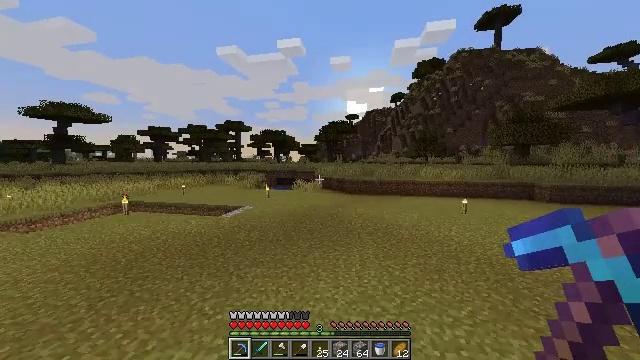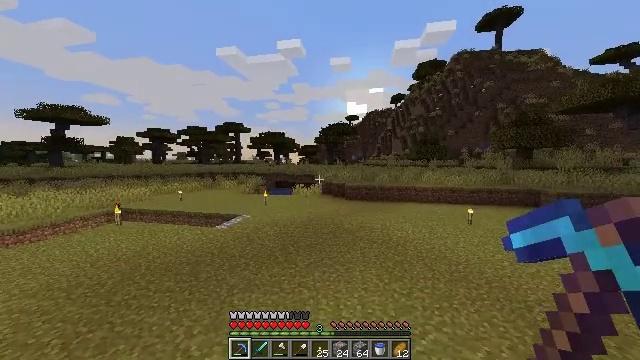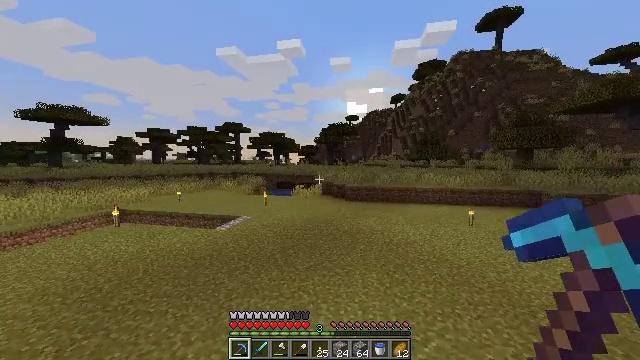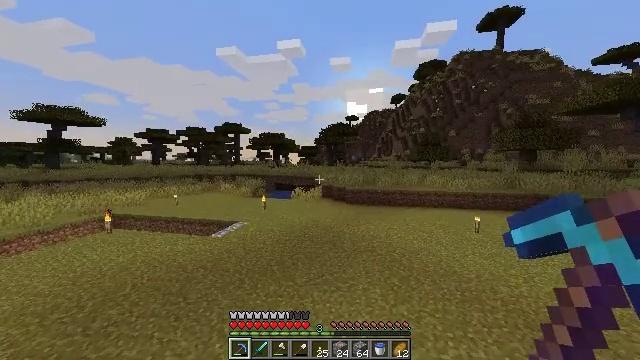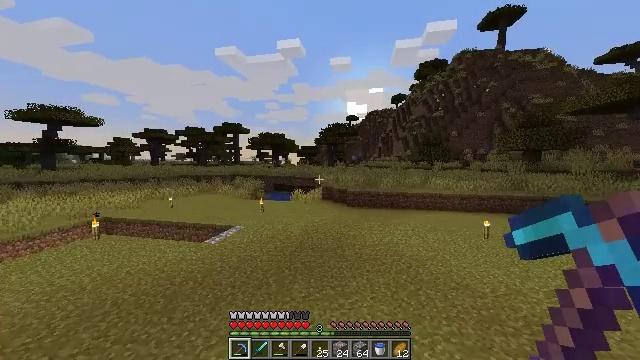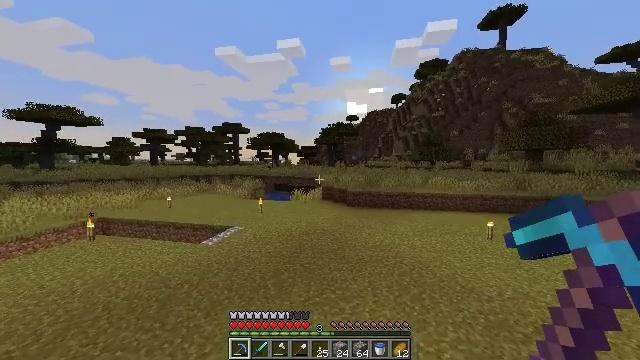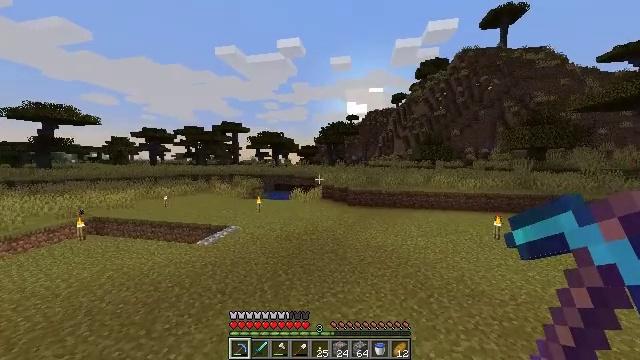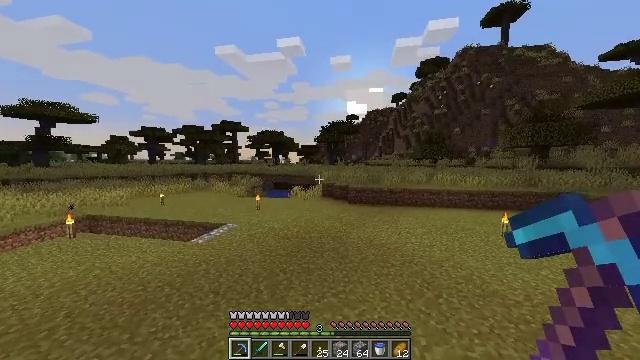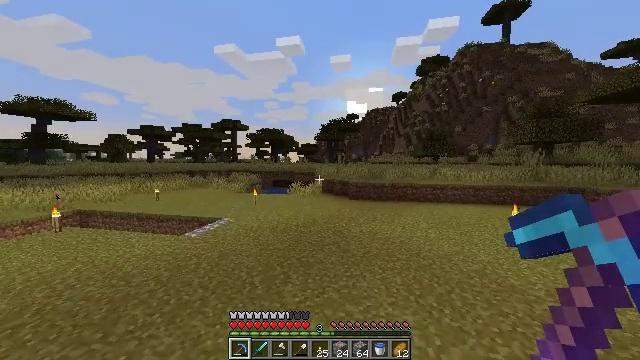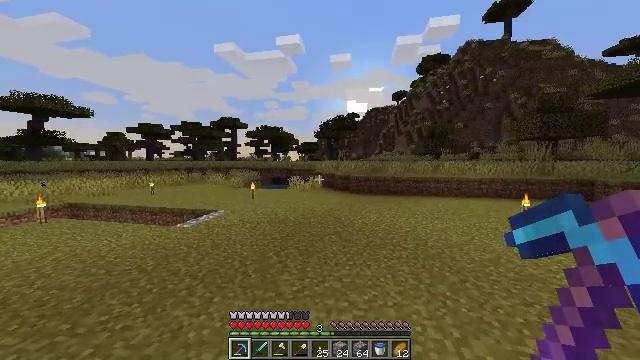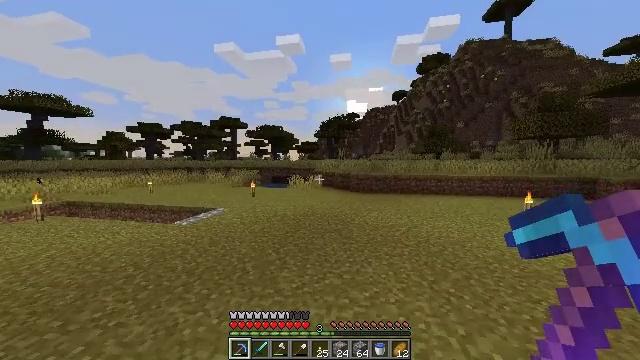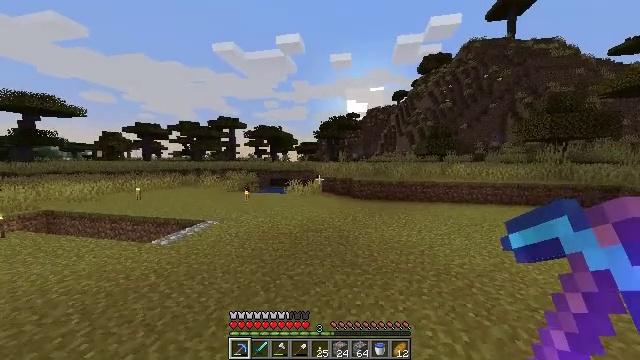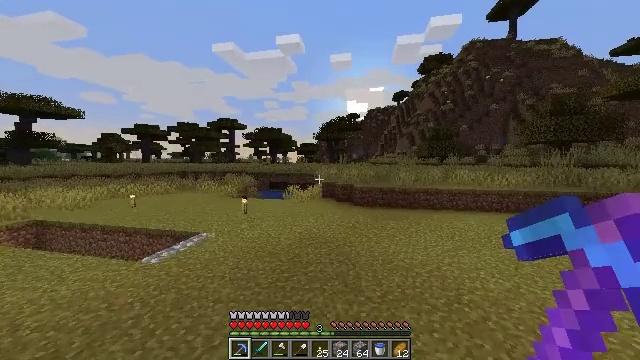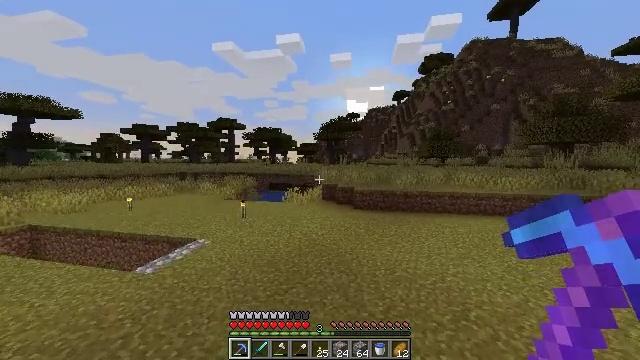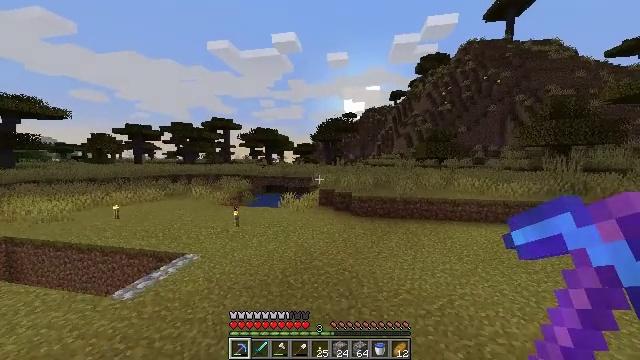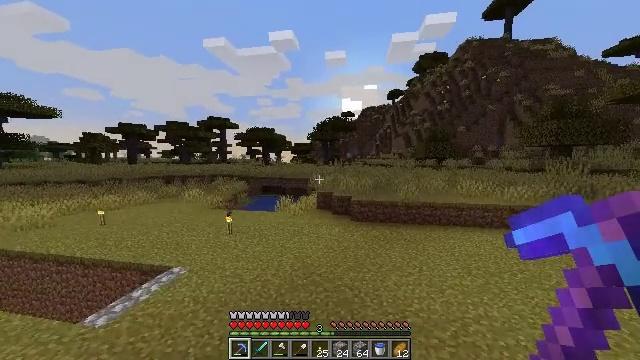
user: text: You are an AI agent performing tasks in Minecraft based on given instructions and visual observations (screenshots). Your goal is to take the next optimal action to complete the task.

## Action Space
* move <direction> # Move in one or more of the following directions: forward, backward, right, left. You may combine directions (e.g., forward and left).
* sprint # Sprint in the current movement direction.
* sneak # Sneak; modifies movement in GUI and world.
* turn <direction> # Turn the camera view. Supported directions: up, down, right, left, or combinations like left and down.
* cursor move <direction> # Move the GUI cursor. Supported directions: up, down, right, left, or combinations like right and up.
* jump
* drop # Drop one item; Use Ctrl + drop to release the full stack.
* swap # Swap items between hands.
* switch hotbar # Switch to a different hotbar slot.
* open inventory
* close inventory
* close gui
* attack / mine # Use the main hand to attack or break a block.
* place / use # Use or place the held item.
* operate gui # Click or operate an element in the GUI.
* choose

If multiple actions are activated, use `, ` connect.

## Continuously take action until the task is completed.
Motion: motion action
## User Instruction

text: Gather tall grass by hitting it.
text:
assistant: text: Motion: move forward, sprint, jump
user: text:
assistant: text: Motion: move forward, sprint, jump
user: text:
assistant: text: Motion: move forward, sprint, jump
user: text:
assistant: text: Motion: move forward, sprint, jump
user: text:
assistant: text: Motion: move forward, sprint, jump
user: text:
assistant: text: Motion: move forward, sprint, jump
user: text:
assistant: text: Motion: move forward, sprint, jump
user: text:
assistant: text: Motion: move forward, sprint, jump
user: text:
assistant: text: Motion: move forward, sprint, jump
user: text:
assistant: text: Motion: move forward, sprint, jump
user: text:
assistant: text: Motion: move forward, sprint, jump
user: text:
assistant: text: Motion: move forward, sprint, jump
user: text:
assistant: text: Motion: move forward, sprint, jump
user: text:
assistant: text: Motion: move forward, sprint, jump
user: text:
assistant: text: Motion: move forward, sprint, jump
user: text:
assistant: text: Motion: move forward, sprint, jump
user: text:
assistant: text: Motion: move forward, sprint, jump
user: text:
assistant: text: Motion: move forward, sprint, turn right, jump
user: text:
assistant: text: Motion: move forward, sprint, jump
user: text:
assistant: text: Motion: move forward, sprint, jump
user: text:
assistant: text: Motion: move forward, sprint, jump
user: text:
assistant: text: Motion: move forward, sprint, jump
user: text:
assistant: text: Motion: move forward, sprint, jump
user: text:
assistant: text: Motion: move forward, sprint, jump
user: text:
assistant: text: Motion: move forward, sprint, jump
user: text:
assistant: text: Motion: move forward, sprint, jump
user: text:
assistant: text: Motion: move forward, sprint, jump
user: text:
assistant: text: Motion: move forward, sprint, jump
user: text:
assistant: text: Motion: move forward, sprint
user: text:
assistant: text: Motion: move forward, sprint